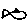
Label: fish